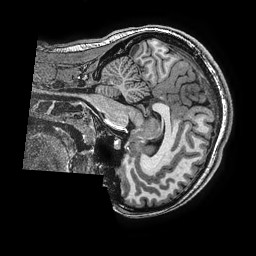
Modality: T1w
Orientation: sagittal
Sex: female
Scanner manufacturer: ge
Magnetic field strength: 3 T
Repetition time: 0.0077 s
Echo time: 0.003436 s